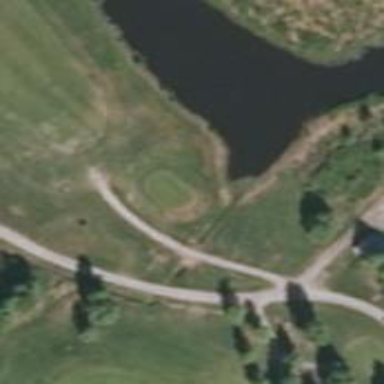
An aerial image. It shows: Footway that doubles as golf path.